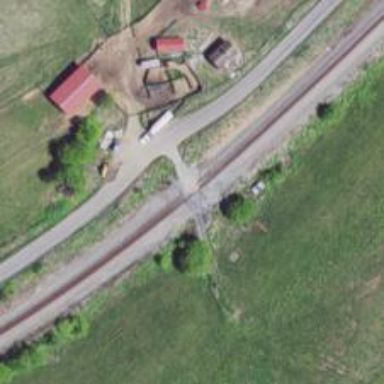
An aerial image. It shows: Level crossing along the railway.